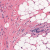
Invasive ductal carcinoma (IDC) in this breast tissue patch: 0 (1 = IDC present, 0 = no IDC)